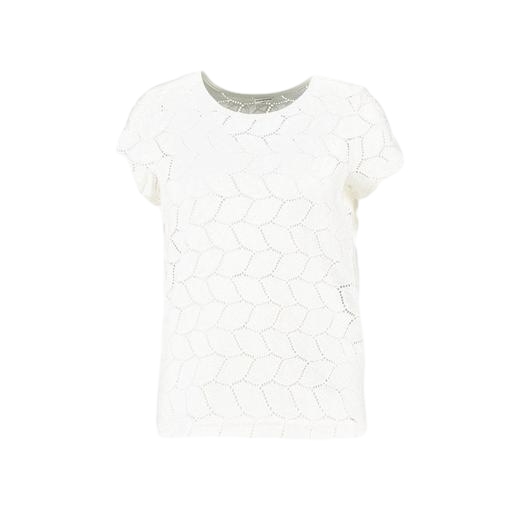
short-sleeve top only macy, white lace t-shirt, white lace muscle t-shirt, white background